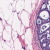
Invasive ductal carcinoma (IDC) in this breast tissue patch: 0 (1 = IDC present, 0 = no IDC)